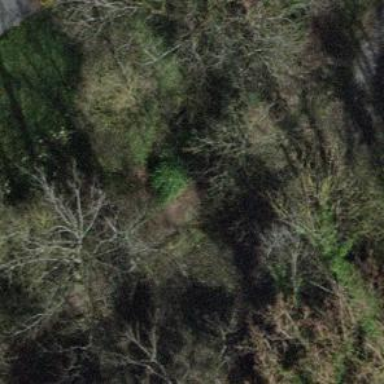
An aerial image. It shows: Unpaved path.